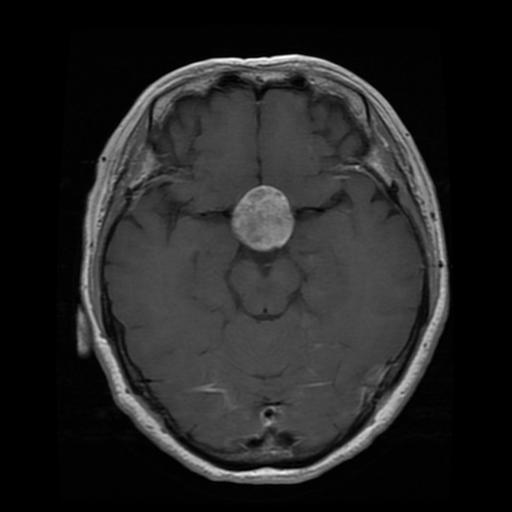
Label: pituitary